Field crop: maize
Growth stage: 2
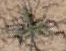
Species: salsola